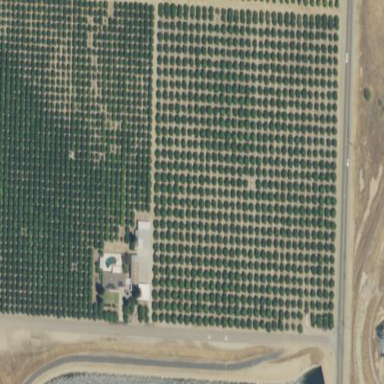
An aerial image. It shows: Orchard.